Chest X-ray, PA view. Patient: 48 years old, sex M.
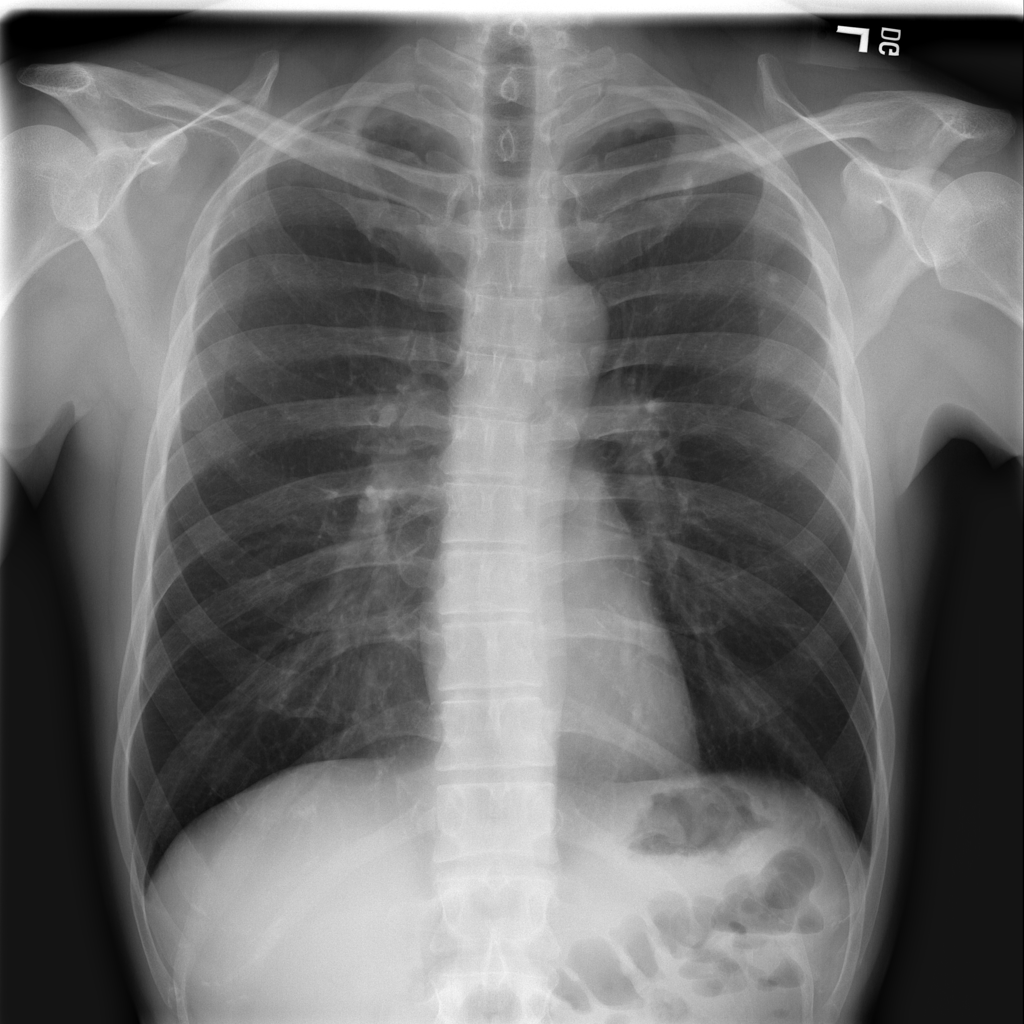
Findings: No Finding